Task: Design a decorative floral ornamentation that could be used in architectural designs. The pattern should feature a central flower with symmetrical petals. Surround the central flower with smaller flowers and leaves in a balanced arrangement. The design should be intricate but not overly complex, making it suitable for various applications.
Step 1706:
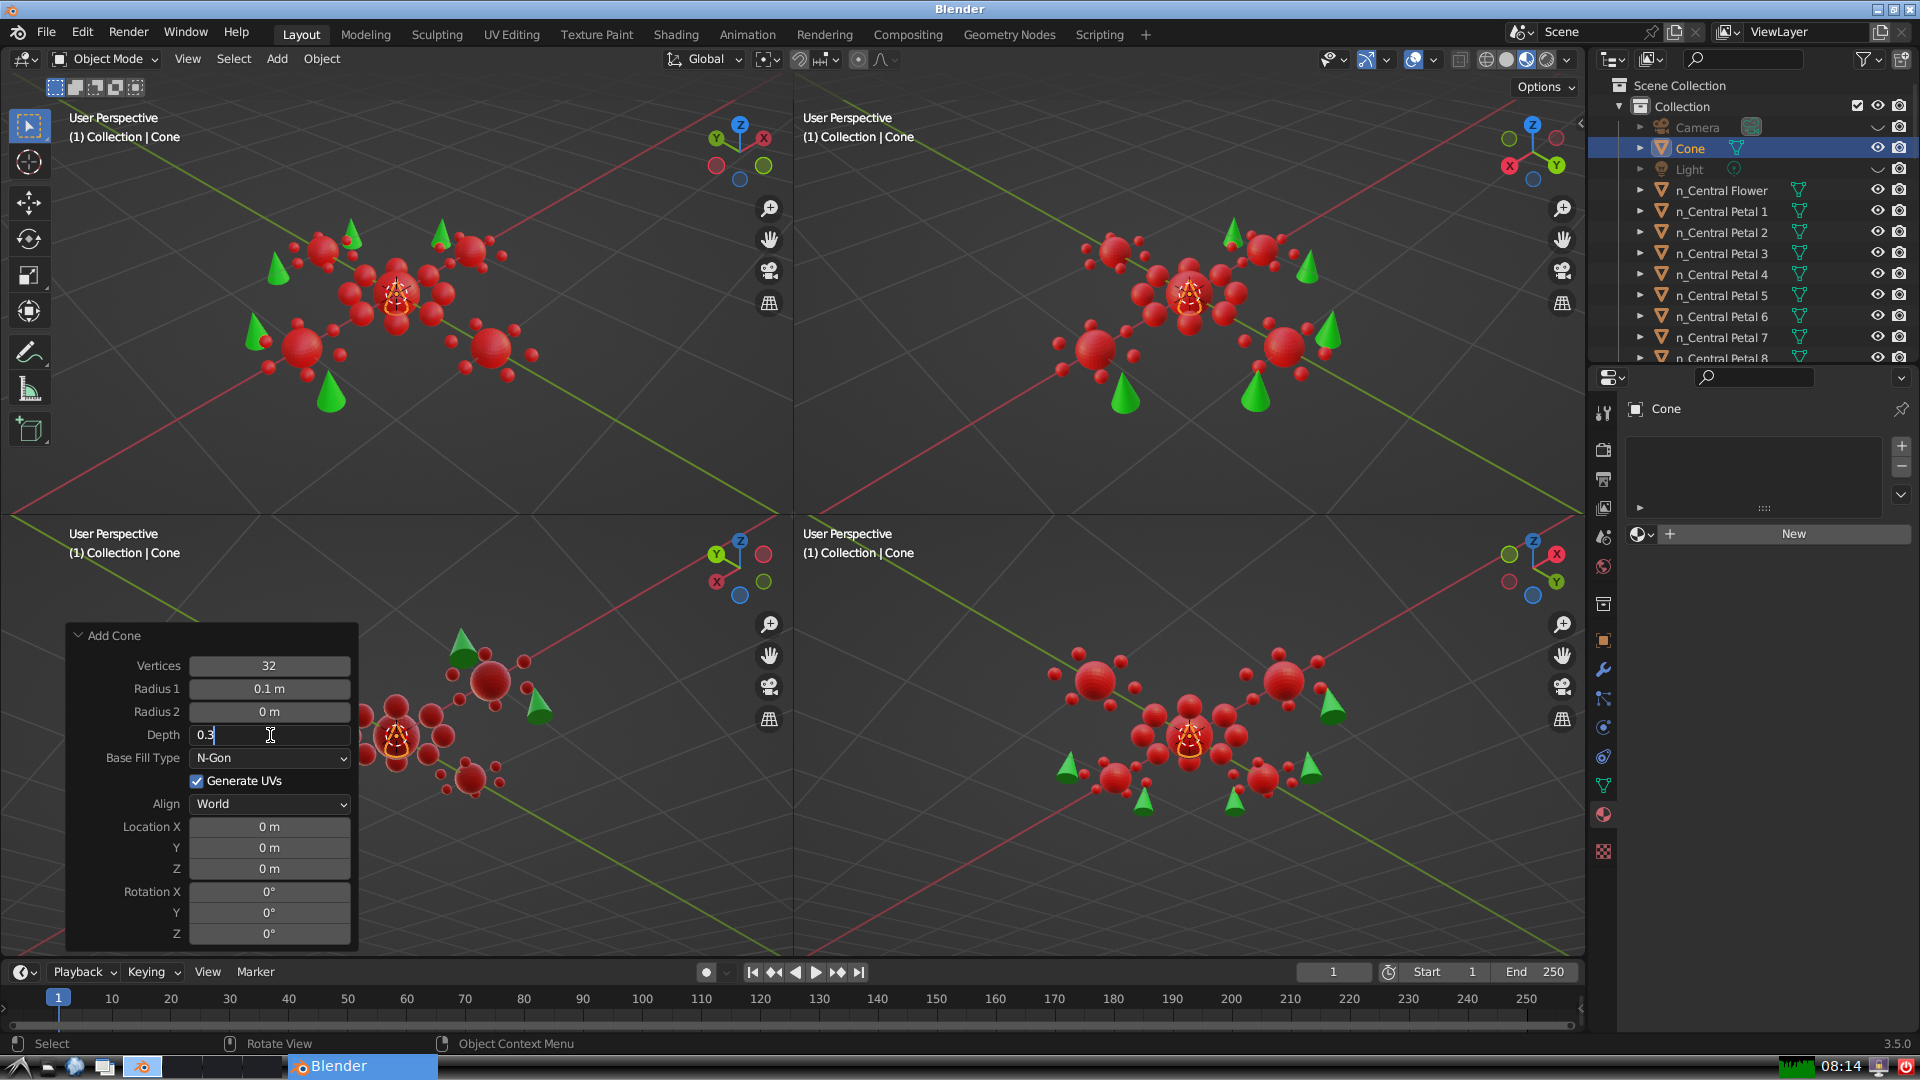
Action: {"key_press": ['Return']}